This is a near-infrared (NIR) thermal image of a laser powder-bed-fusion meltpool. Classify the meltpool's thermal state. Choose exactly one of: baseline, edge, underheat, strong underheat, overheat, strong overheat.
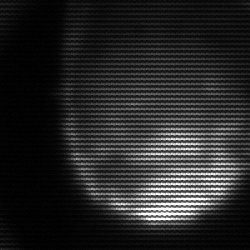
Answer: edge